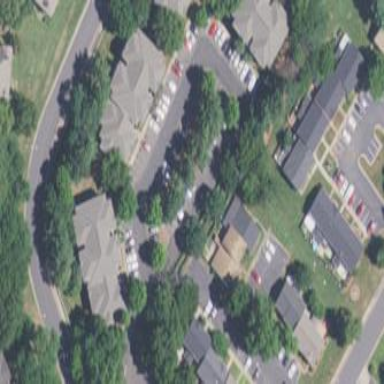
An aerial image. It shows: This residential area consists of single-family homes.